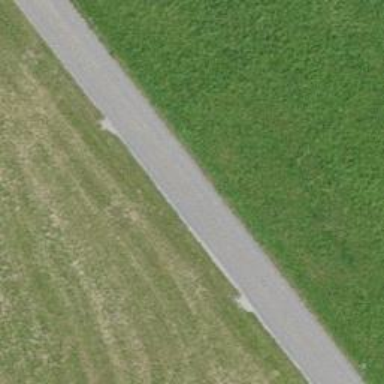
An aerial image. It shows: Unclassified road with asphalt surface.